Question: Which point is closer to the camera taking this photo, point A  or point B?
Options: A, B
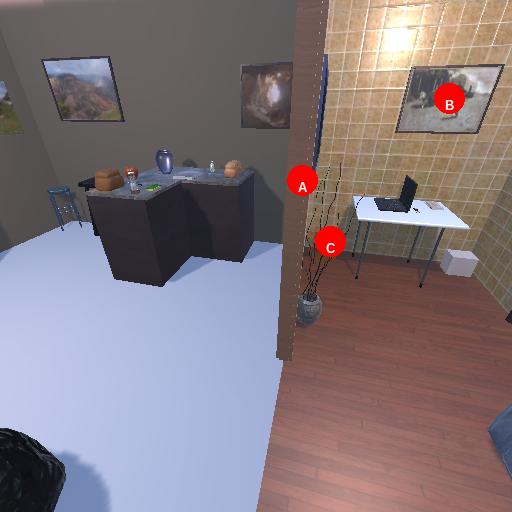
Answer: A